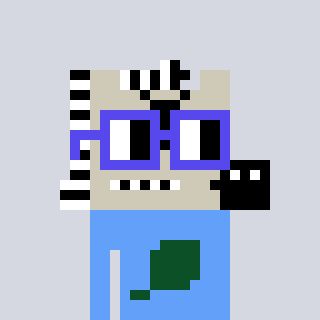
a pixel art character with square blue glasses, a zebra-shaped head and a blue-colored body on a cool background